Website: home-depot
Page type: delivery-shipping
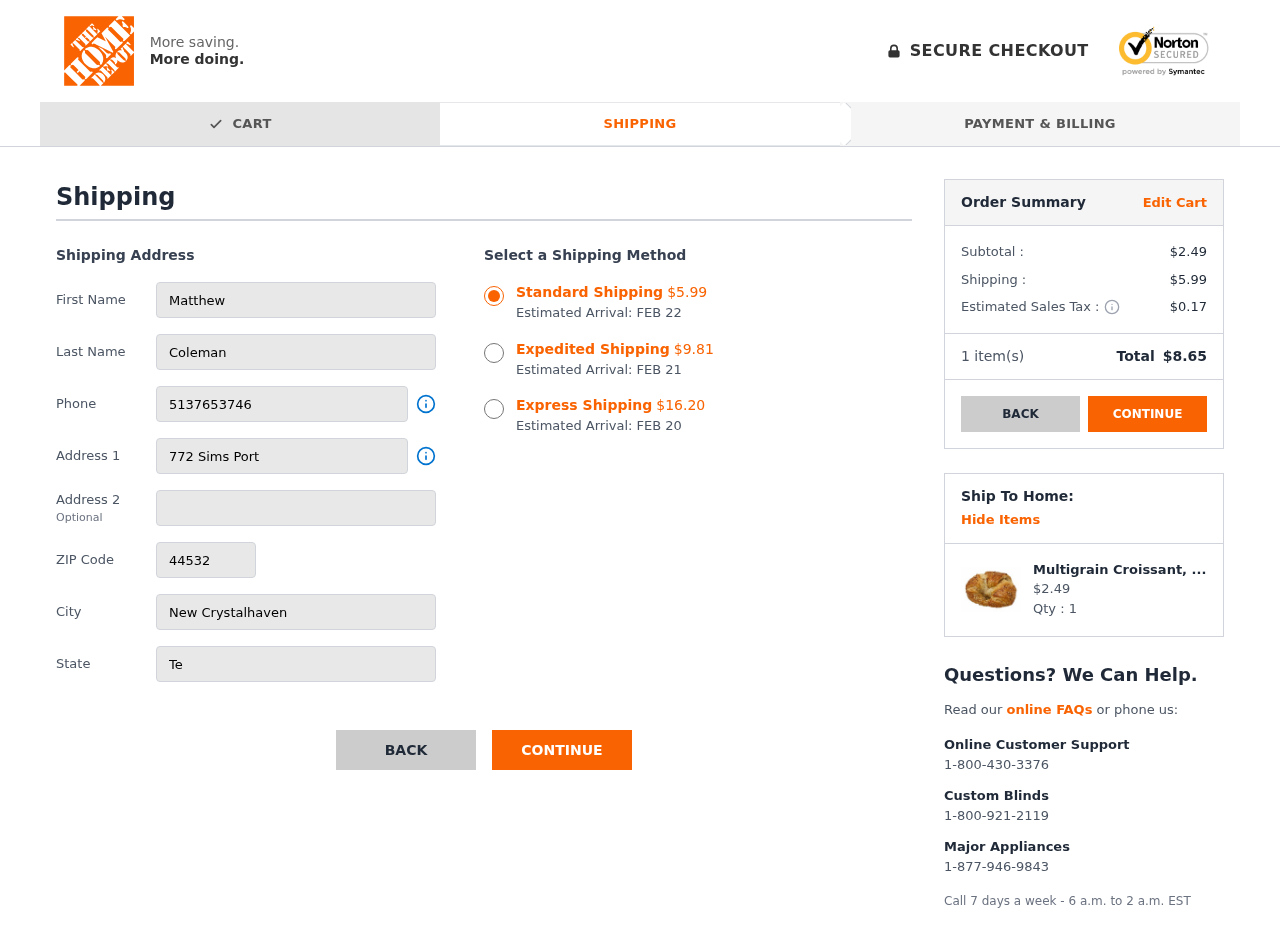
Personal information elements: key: PII_CITY
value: New Crystalhaven
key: PII_FIRSTNAME
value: Matthew
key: PII_LASTNAME
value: Coleman
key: PII_PHONE
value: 5137653746
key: PII_POSTCODE
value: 44532
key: PII_STATE
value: Texas
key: PII_STREET
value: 772 Sims Port
Product elements: key: PRODUCT1_NAME
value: Multigrain Croissant, 3.5 oz
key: PRODUCT1_PRICE
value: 2.49
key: PRODUCT1_QUANTITY
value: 1
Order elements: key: ORDER_SHIPPING_COST_STANDARD
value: $5.99
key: ORDER_DELIVERY_DATE
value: FEB 22
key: ORDER_SHIPPING_COST_EXPEDITED
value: $9.81
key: ORDER_DELIVERY_DATE_EXPEDITED
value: FEB 21
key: ORDER_SHIPPING_COST_EXPRESS
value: $16.20
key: ORDER_DELIVERY_DATE_EXPRESS
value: FEB 20
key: ORDER_SUBTOTAL
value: $2.49
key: ORDER_SHIPPING_COST
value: $5.99
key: ORDER_TAX
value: $0.17
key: ORDER_NUM_ITEMS
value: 1
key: ORDER_TOTAL
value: $8.65